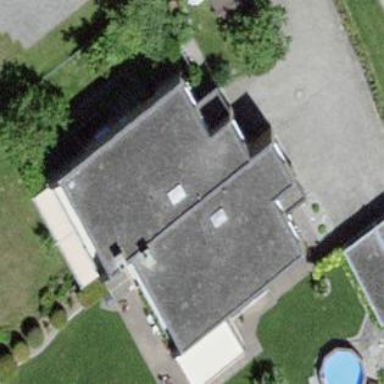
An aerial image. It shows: Simple house.